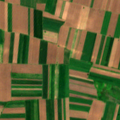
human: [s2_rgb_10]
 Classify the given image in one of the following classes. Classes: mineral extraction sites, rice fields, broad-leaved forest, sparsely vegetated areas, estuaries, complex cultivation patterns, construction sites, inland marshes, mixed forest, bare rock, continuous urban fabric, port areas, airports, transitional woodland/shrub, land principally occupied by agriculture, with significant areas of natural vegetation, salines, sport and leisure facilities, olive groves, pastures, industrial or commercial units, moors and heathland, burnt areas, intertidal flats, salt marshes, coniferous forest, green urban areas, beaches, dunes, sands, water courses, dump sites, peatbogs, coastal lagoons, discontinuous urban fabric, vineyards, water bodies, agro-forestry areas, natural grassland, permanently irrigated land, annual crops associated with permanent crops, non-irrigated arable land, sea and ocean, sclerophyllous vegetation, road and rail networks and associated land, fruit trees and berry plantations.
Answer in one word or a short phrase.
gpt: non-irrigated arable land